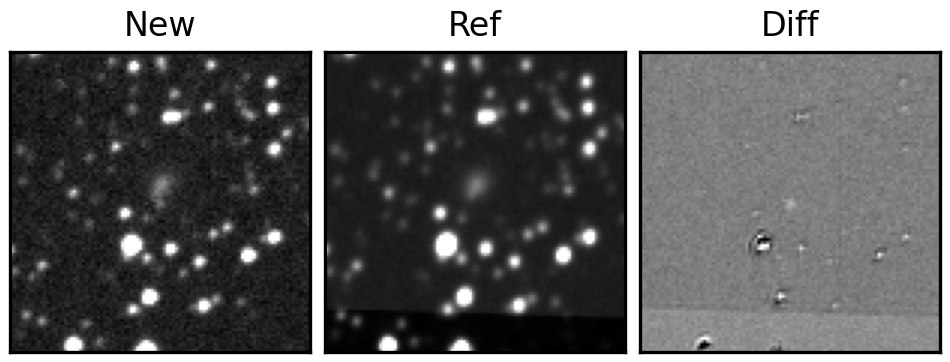
Label: real